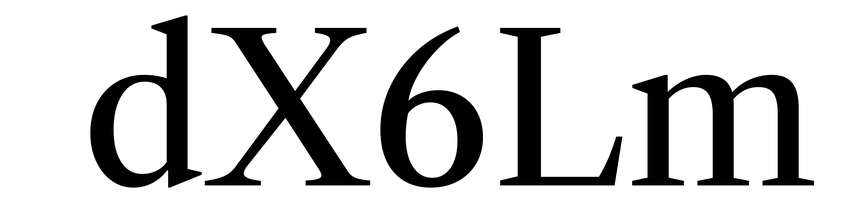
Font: LibreCaslonText_Regular